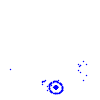
Particle: pion